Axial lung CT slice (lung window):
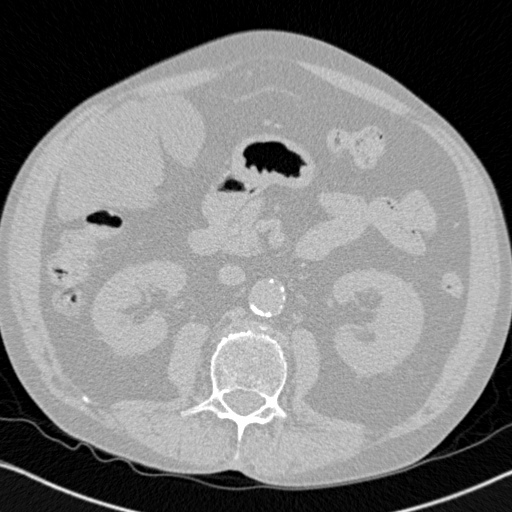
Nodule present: no